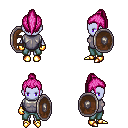
a pixel art fantasy rpg character, female body template, dark elf, purple skin, steel chest armor, teal pants, pink long topknot hairstyle, gold gloves, gold boots, shield, four views (front, back, left, right), 2x2 character sprite sheet, small pixel art, hard edges, no anti-aliasing